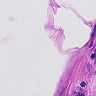
Metastatic tissue present: no